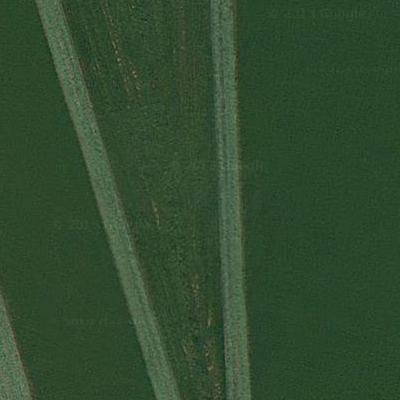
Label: bField